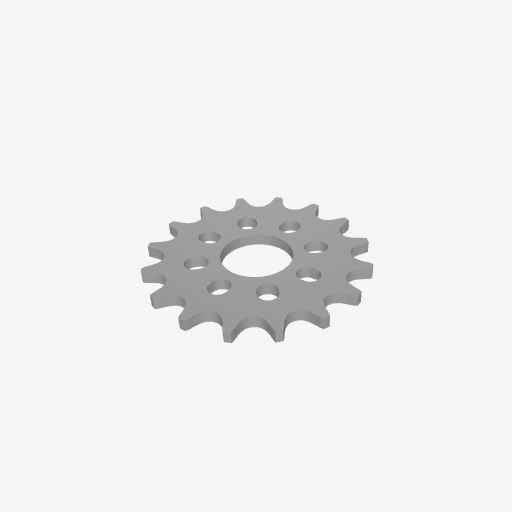
Part: HubMountAcetalSprocket16T